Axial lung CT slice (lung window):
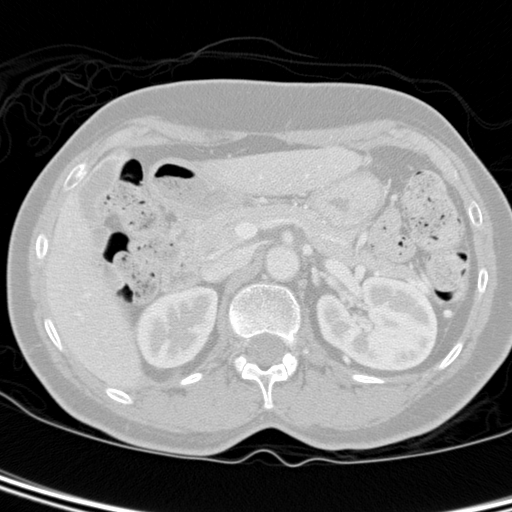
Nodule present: no